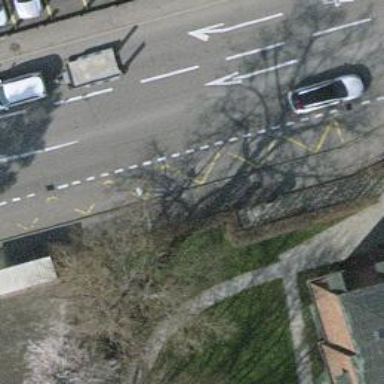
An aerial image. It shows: Bus stop with shelter. It is platform for public transport.